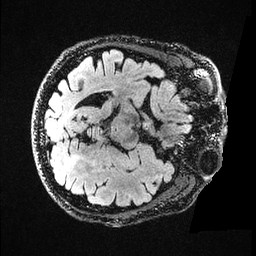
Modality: FLAIR
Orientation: axial
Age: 42
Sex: male
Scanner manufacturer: ge
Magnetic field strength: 3 T
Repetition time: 4.802 s
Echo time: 0.117 s